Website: lowes
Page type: customer-info-address
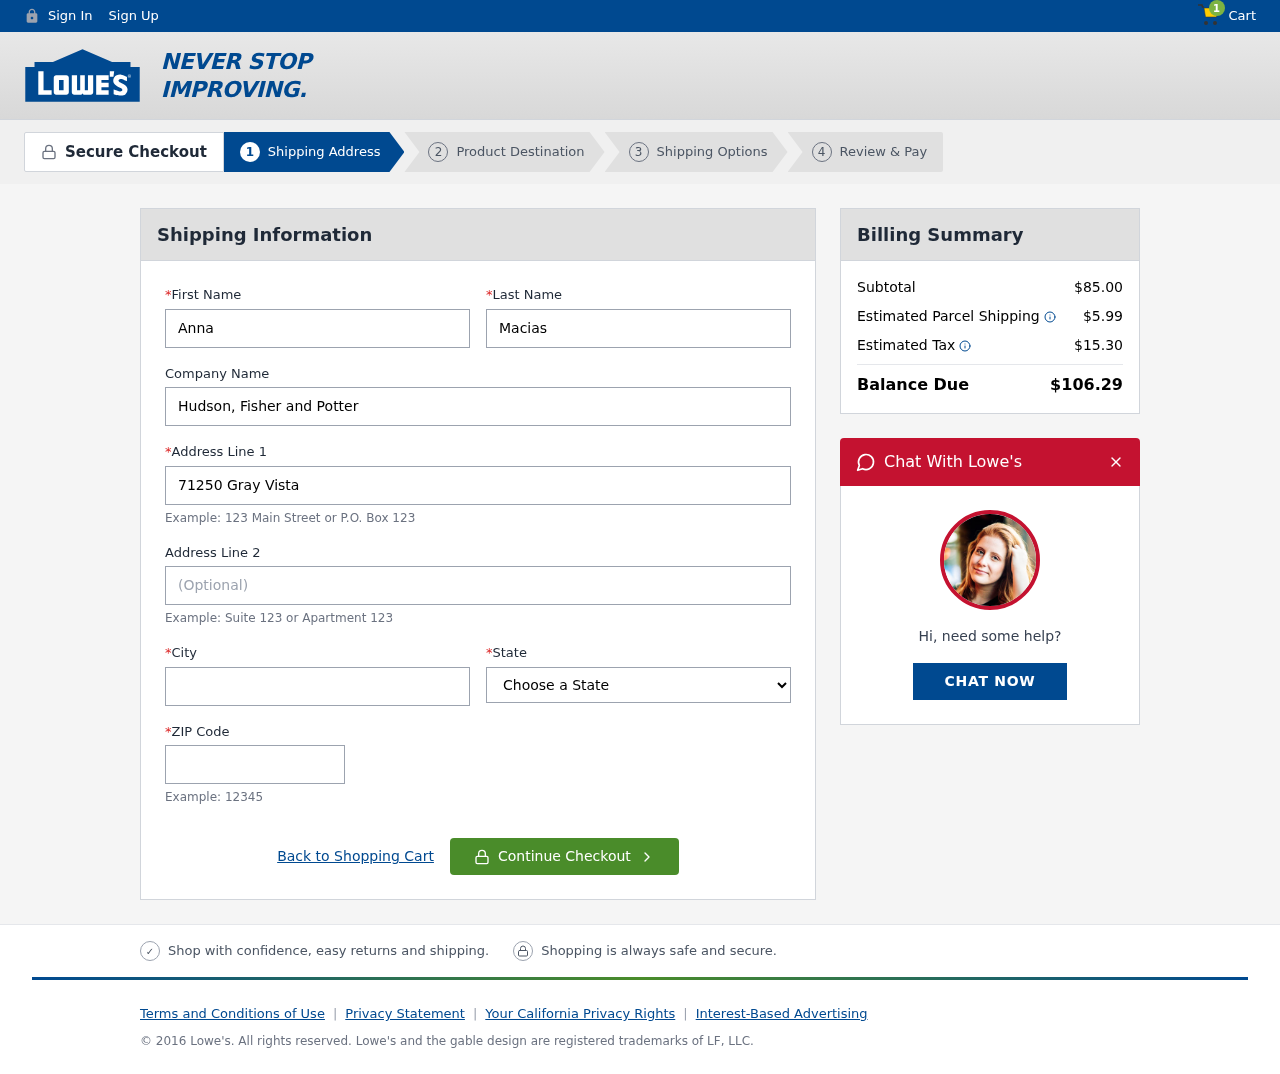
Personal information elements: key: PII_CITY
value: South Davidfort
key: PII_COMPANY
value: Hudson, Fisher and Potter
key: PII_FIRSTNAME
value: Anna
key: PII_LASTNAME
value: Macias
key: PII_POSTCODE
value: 94072
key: PII_STATE
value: Massachusetts
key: PII_STREET
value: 71250 Gray Vista
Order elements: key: ORDER_NUM_ITEMS
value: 1
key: ORDER_SUBTOTAL
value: $85.00
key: ORDER_SHIPPING_COST
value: $5.99
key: ORDER_TAX
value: $15.30
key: ORDER_TOTAL
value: $106.29